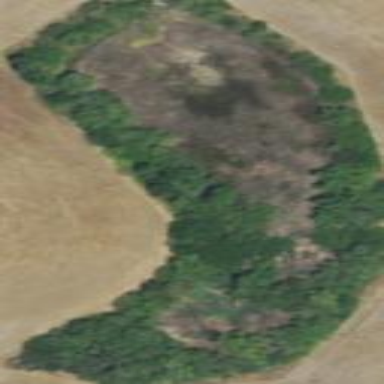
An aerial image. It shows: Area covered in scrub vegetation.